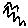
Label: zigzag